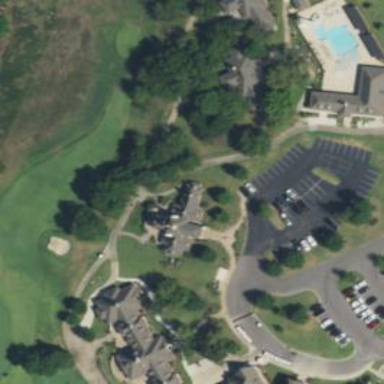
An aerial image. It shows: Path used for both walking and golf.